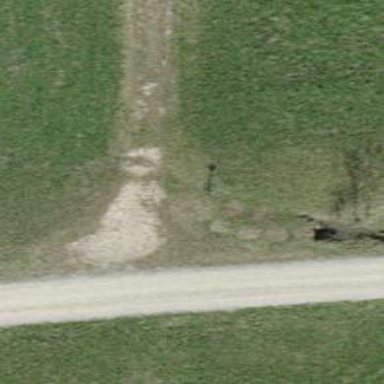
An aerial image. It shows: Track with ground surface. The track is Grade 4.